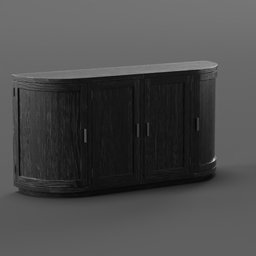
Label: furniture